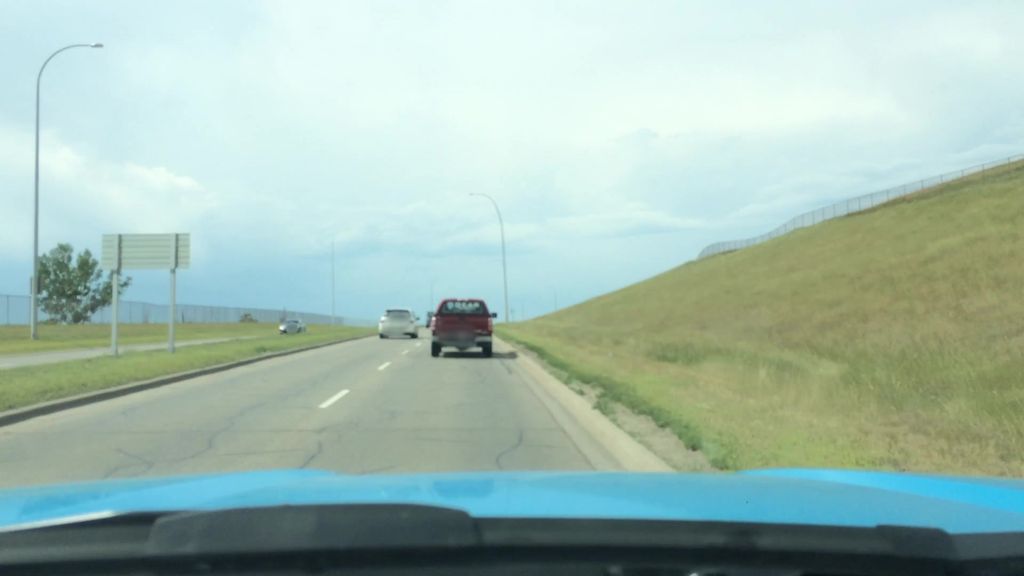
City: calgary